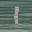
Label: 1